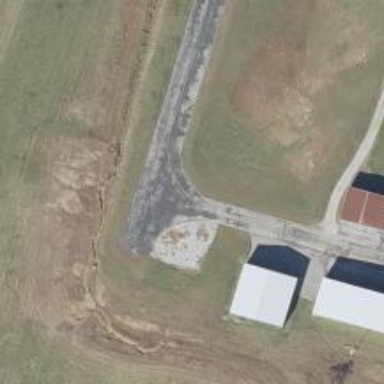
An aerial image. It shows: Image of taxiway at airport.